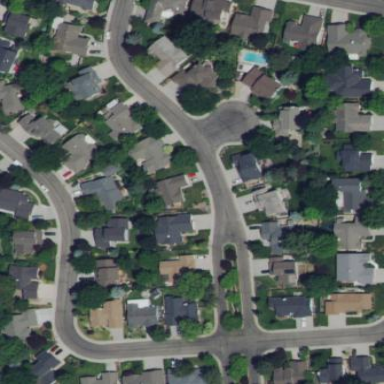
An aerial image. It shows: Sidewalk.